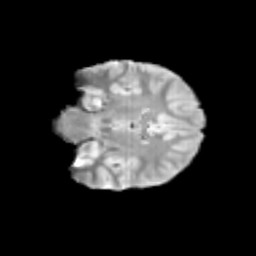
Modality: T2w
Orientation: coronal
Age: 10
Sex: female
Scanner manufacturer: siemens
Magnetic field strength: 3 T
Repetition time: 3.8 s
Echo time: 0.07 s